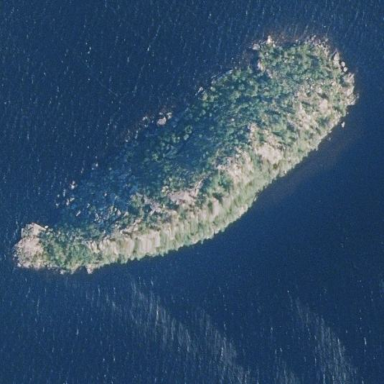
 believed to be place of worship. The site is marked by big stone with historic significance."